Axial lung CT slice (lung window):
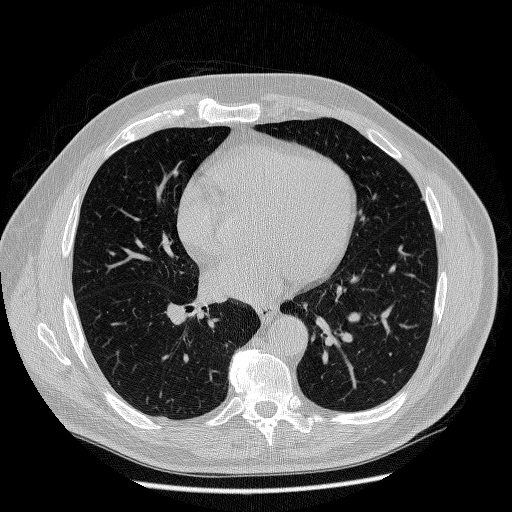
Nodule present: no